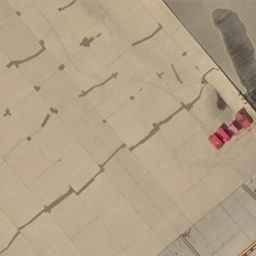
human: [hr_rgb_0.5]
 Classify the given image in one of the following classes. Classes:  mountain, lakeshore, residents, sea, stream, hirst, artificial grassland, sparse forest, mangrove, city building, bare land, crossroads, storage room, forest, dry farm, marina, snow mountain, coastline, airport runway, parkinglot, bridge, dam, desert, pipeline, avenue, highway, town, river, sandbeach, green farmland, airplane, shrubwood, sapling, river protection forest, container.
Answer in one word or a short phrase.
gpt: airport runway